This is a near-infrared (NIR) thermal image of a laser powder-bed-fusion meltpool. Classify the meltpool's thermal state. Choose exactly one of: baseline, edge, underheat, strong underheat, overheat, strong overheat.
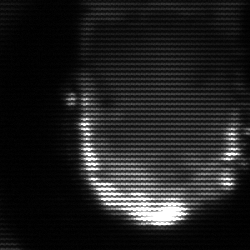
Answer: baseline